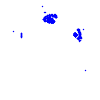
Particle: electron